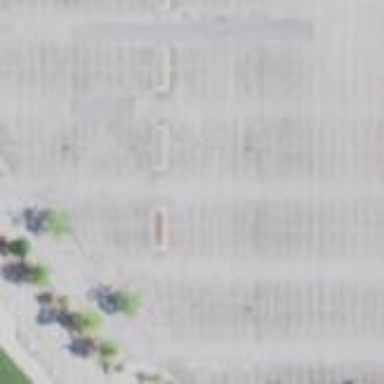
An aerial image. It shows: Parking area.